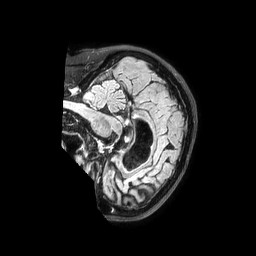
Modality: FLAIR
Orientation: sagittal
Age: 77
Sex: female
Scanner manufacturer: philips
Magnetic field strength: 3 T
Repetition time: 4.8 s
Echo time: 0.34 s